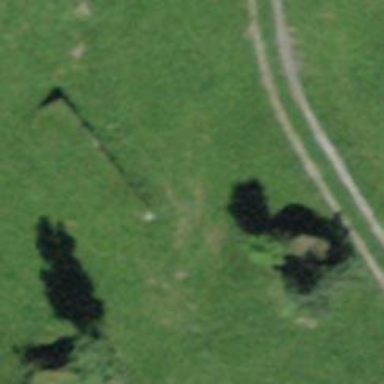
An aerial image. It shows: Dry stone wall barrier.